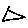
Label: triangle